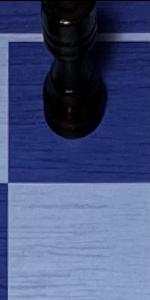
Label: Empty